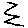
Label: zigzag